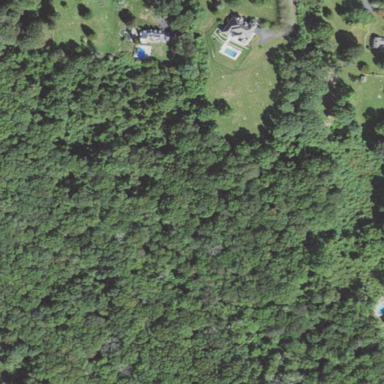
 but it is open to the public for passive recreation from dawn to dusk."